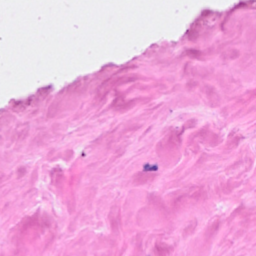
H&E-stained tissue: Breast